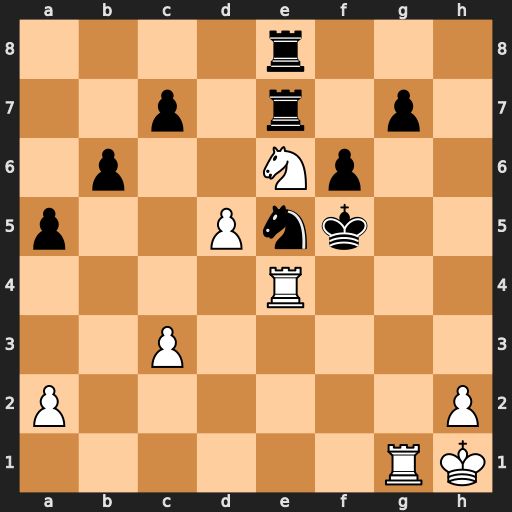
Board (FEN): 4r3/2p1r1p1/1p2Np2/p2Pnk2/4R3/2P5/P6P/6RK
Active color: w
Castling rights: -
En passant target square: -
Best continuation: Rf4#